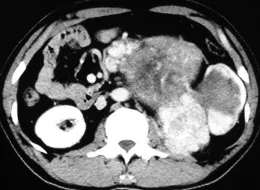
Showing heterogeneous attenuation with peripheral enhancement and central irregular non-enhancement.
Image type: radiology (ct)